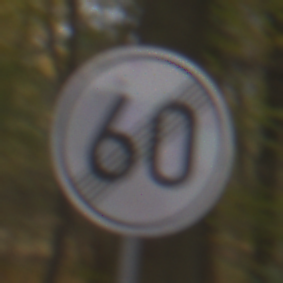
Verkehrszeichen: EndeGeschwindigkeit60
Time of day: Midday
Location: Outdoor (Nature)
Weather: Overcast
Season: NotSpecified
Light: Natural